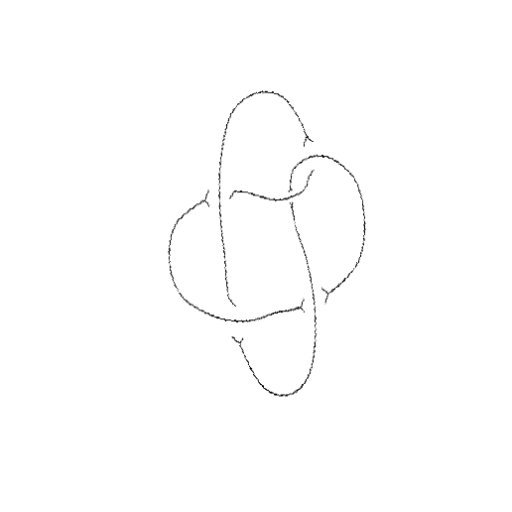
Crossing number: 5